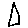
Label: triangle